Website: macys
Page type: delivery-shipping
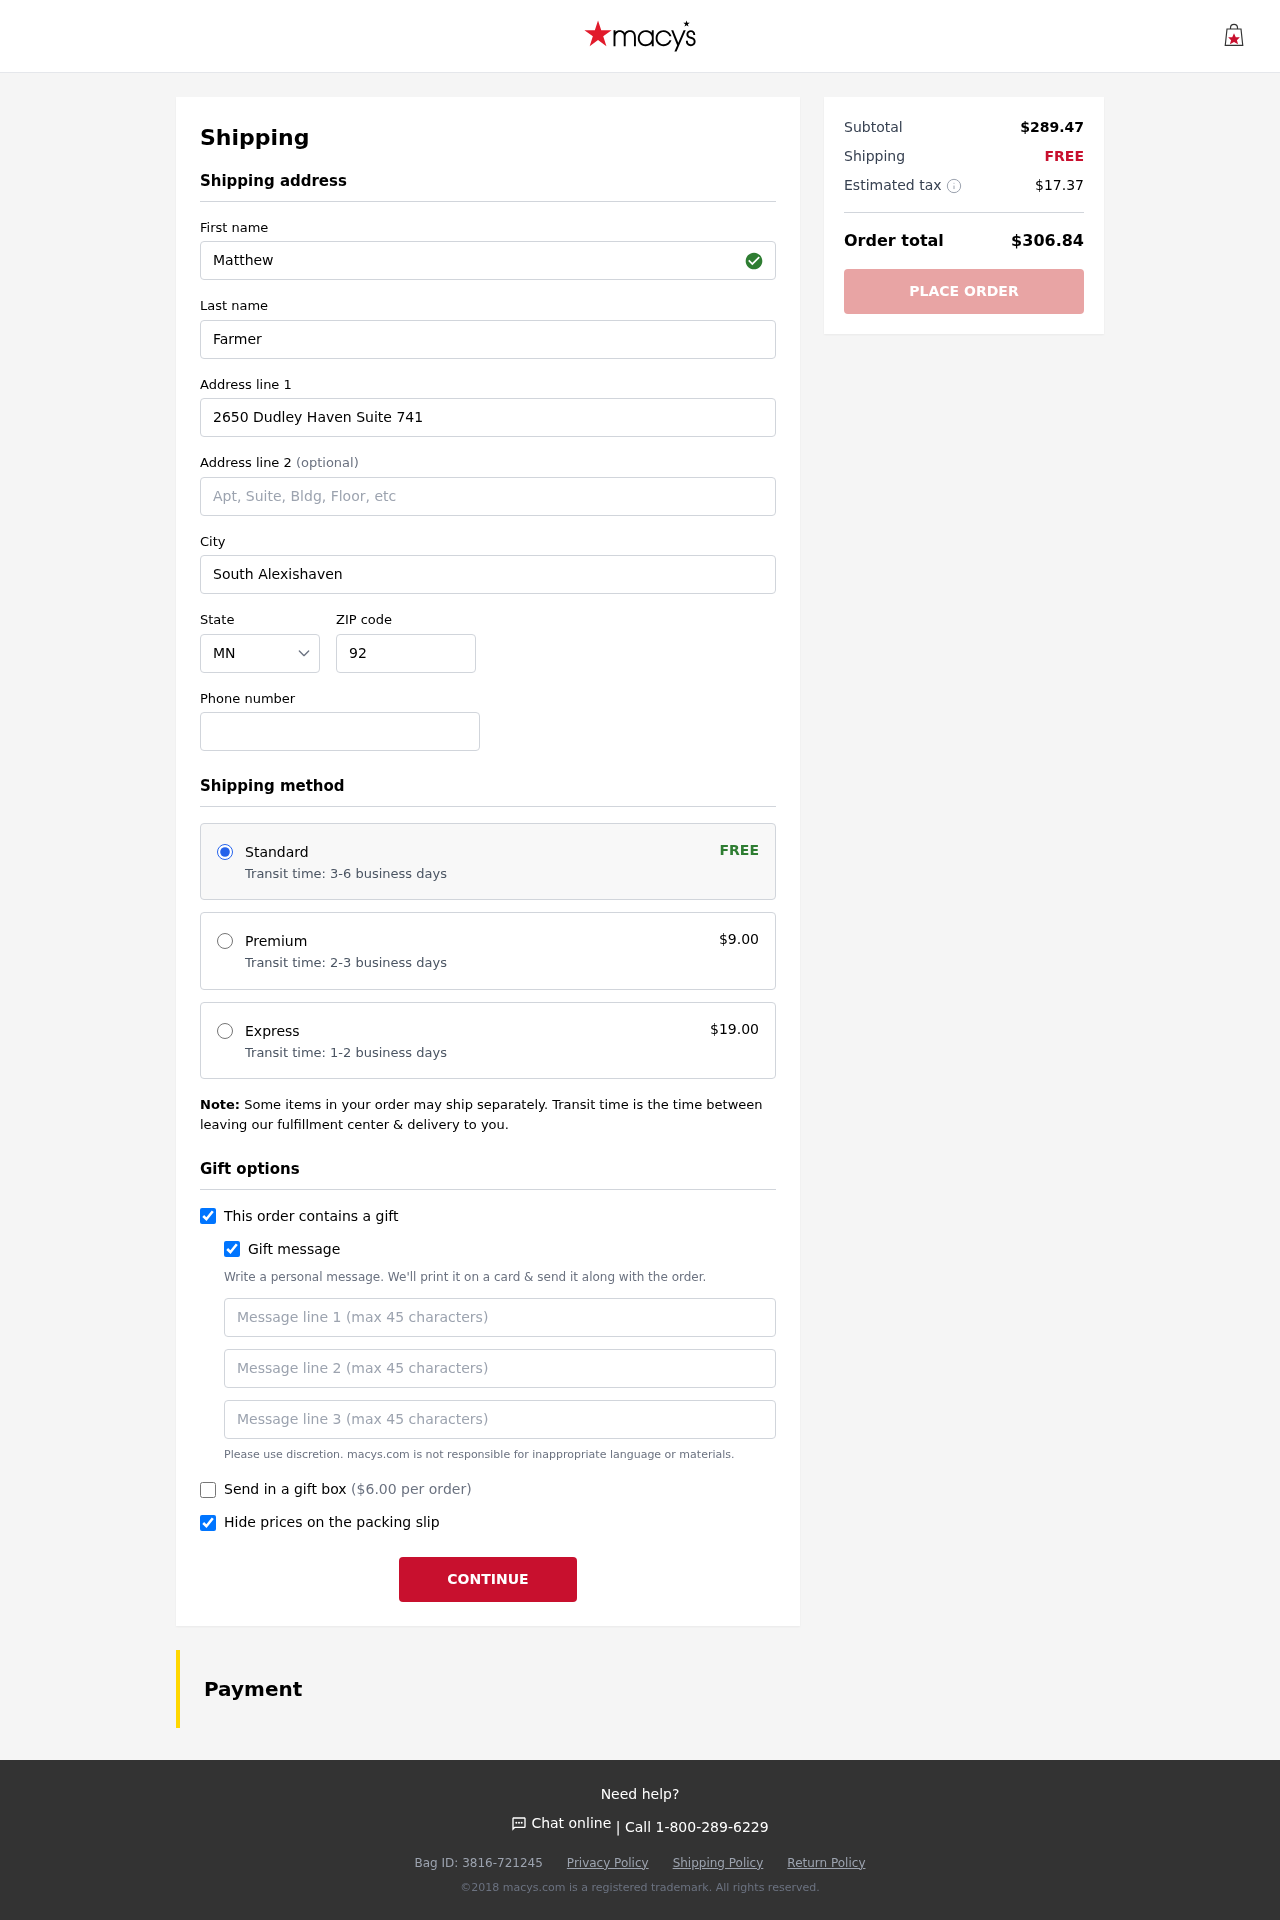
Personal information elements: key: PII_STATE_ABBR
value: MN
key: PII_FIRSTNAME
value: Matthew
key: PII_LASTNAME
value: Farmer
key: PII_STREET
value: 2650 Dudley Haven Suite 741
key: PII_CITY
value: South Alexishaven
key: PII_POSTCODE
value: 92398
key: PII_PHONE
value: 7622930961
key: PII_GIFT_MESSAGE
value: Hey Colleen, I stumbled upon these Chelsea boots and instantly thought of you—I know how much you love that sleek look! I hope they add a little extra flair to your outfits. Enjoy!  Matthew
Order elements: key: ORDER_SHIPPING_STANDARD
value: Transit time: 3-6 business days
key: ORDER_SHIPPING_COST
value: FREE
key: ORDER_SHIPPING_PREMIUM
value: Transit time: 2-3 business days
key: ORDER_SHIPPING_PREMIUM_PRICE
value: $9.00
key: ORDER_SHIPPING_EXPRESS
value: Transit time: 1-2 business days
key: ORDER_SHIPPING_EXPRESS_PRICE
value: $19.00
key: ORDER_GIFT_BOX_PRICE
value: ($6.00 per order)
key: ORDER_SUBTOTAL
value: $289.47
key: ORDER_SHIPPING_COST2
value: FREE
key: ORDER_TAX
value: $17.37
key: ORDER_TOTAL
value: $306.84